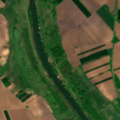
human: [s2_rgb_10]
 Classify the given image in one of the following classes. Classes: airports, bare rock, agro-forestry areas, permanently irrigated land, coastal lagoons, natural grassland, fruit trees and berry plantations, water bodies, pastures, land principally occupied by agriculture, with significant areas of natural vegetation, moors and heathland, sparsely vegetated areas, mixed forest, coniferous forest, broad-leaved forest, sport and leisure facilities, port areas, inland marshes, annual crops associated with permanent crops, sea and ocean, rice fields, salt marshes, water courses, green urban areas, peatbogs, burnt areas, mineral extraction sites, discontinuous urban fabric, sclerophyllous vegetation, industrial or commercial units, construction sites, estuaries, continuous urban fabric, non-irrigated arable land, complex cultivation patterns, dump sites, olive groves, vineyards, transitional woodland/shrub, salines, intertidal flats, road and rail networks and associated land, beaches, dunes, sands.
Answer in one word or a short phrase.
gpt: non-irrigated arable land, pastures, water bodies